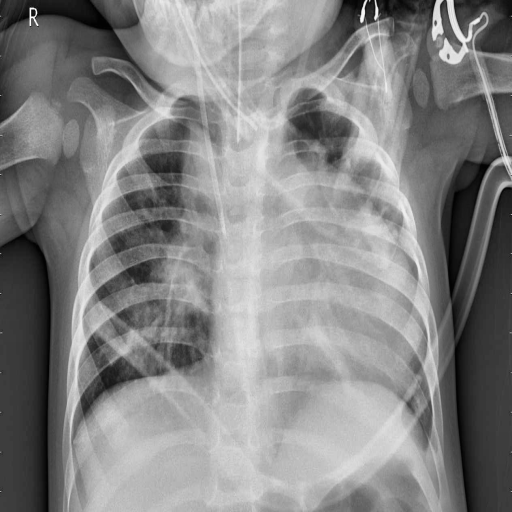
Finding: PNEUMONIA